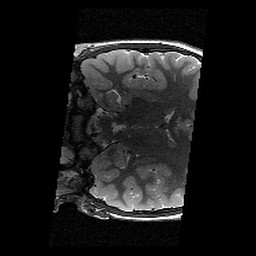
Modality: T2w
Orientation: coronal
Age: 13
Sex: male
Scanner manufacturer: siemens
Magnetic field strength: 3 T
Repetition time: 9.23 s
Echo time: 0.067 s